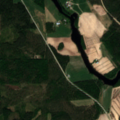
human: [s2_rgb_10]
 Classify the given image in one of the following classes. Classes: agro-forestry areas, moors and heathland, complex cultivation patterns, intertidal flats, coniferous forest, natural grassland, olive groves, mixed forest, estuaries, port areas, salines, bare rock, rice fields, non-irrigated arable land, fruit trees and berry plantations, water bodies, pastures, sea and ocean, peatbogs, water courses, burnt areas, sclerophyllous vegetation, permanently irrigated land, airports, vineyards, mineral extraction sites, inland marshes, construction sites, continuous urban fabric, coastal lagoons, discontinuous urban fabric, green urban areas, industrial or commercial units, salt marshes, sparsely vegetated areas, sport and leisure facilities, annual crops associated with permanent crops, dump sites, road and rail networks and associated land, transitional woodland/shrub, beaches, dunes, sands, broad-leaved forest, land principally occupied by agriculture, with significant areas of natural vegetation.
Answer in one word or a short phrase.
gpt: non-irrigated arable land, land principally occupied by agriculture, with significant areas of natural vegetation, coniferous forest, mixed forest, transitional woodland/shrub